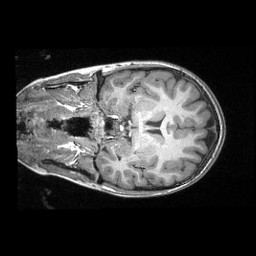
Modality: T1w
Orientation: coronal
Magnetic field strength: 3 T